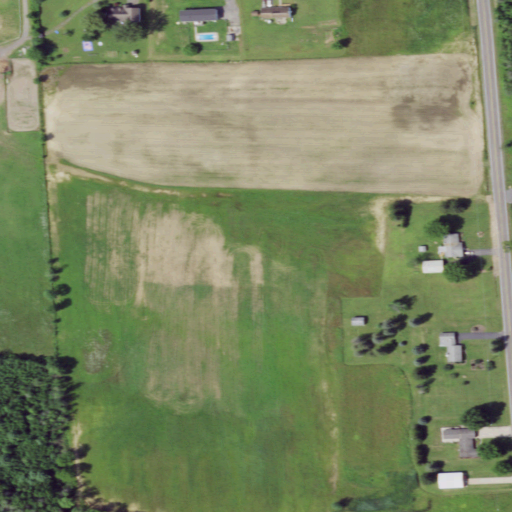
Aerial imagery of island in New York named Hall Island containing pasture, open development, deciduous forest, low intensity development, medium intensity development, and woody wetlands